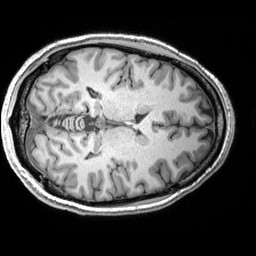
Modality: T1w
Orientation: axial
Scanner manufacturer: siemens
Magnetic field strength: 3 T
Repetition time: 2.53 s
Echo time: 0.00299 s